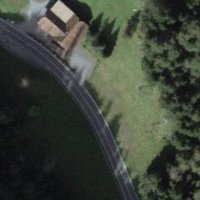
EUNIS habitat code: 44
Species observed at this site:
Maniola jurtina